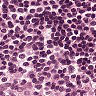
Metastatic tissue present: no